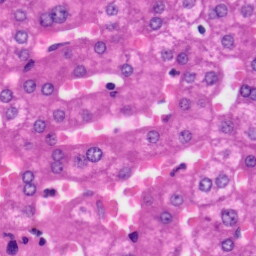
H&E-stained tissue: Liver